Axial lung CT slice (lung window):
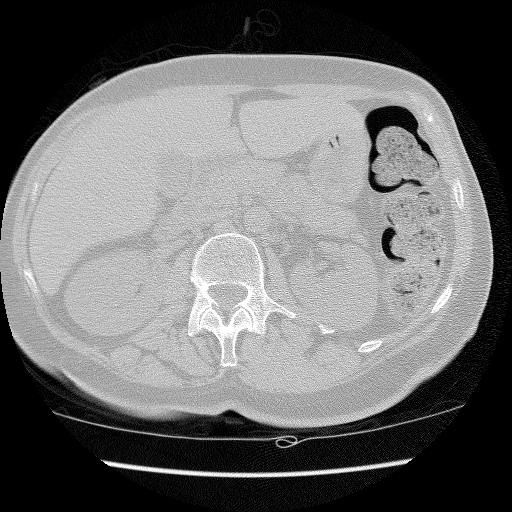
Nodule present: no